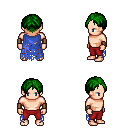
a pixel art fantasy rpg character, male body template, human, light skin, blue tattered cape, red pants, green parted hairstyle, leather bracers, four views (front, back, left, right), 2x2 character sprite sheet, small pixel art, hard edges, no anti-aliasing